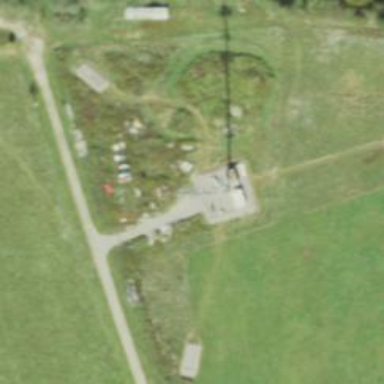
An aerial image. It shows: Mast tower used for communication.